Радуга — это захватывающее оптическое явление дисперсии. Написано множество красивых сказок про радугу, но здесь вам предлагается рассмотреть радугу с точки зрения физики. Сразу после дождя в воздухе остаются множество мельчайших капелек воды. Если в это время из-за облаков появляется Солнце, то солнечный свет преломляется и отражается этими капельками воды. Капли воды в воздухе могут имеют разную форму, однако вклад в образование радуги вносят только сферические капли. При падении вниз в воздухе форма капли воды зависит от её объёма. Во время падения поверхностное натяжение воды стремится минимизировать площадь поверхности капли и сделать её сферической, однако вес капли и сила сопротивления воздуха приводят к деформации сферической формы капли. Поверхностное натяжение преобладает в более мелких каплях воды, поэтому они являются сферическими. Для более крупных капель воды вес капли и сила сопротивления воздуха оказывают на каплю более сильное влияние, чем поверхностное натяжение, поэтому форма более крупных капель воды далека от сферической.
Часть A. Максимальный диаметр капли (2.5 балла). Рассмотрим сферическую каплю диаметром $D$ воды с плотностью $\rho$, падающую в воздухе с постоянной скоростью. Сила сопротивления воздуха в каждой точке поверхности капли воды направлена по касательной к ней. Для простоты считайте, что сила сопротивления воздуха равномерно распределяется по всей поверхности капли (рис. 2) с неизвестным модулем $f$ на единицу площади поверхности. Ускорение свободного падения равно $g$.  Рис.2
Определите силу сопротивления $f$, действующую на единицу площади поверхности капли. Ответ выразите через $\rho$, $D$ и $g$. Рассмотрим четверть сферической поверхности капли, расположенную в её нижней части.
Определите горизонтальную составляющую $F_a$ силы сопротивления воздуха, действующей на четверть сферической поверхности капли в её нижней части, как показано на рис. 3. Ответ выразите через $\rho$, $g$ и $d$. Теперь учтём явление поверхностного натяжения. Коэффициент поверхностного натяжения воды равен $\sigma$.
Определите горизонтальную составляющую $F_t$ силы поверхностного натяжения, действующей на четверть сферической поверхности капли в её нижней части, как показано на рис. 3. Ответ выразите через $\sigma$ и $d$.
Часть B. Преломление и отражение световых лучей в сферической капле воды (3.0 балла). Рассмотрим луч света, который преломляется в капле воды, затем однократно отражается в капле воды и, наконец, преломляется в воздух, как показано на рис. 4. Здесь $\alpha$ - угол падения луча на поверхность капли, а $\theta$ - угол между отраженным лучом и обратным направление падающего луча. Показатель преломления воды равен $n$.  Рис.4
Считая, что критерием сферической поверхности капли является условие: $$F_t\geq 100F_a $$F_t\geq 100F_a $$F_t\geq 100F_a $$ $$F_t\geq 100F_a $$ $$F_t\geq 100F_a $$ рассчитайте максимальное значение её диаметра.
Определите угол $\theta$. Ответ выразите через $\alpha$ и $n$. Рассмотрим каплю диаметром $D$, освещаемую параллельным пучком света с интенсивностью $I_0$. Вам предстоит найти угловое распределение интенсивности $J(\theta)$ преломлённого в воздух после однократного отражения света: $$J(\theta)=\lim_{\Delta\theta\to0\\ \Delta\varphi\to 0}\cfrac{\Delta{P}}{\Delta\theta \Delta\varphi} $$ где $\Delta{P}$ - мощность преломлённого в воздух света, распространяющегося в угловом диапазоне $\Delta{\theta}\Delta{\varphi}$ (рис.5).  Напомним два следующих определения:
Определите угловое распределение интенсивности $J(\theta)$ света, преломлённого в воздух после однократного отражения в капле. Ответ выразите через $I_0$, $D$, $n$, $\alpha$, $T_1$, $T_2$ и $R_e$.
Для монохроматических источников света с длиной волны $\lambda=550~\text{нм}$ рассчитайте угол $\theta_M$, соответствующий максимуму $J(\theta)$ и максимальное значение $J(\theta_M)$. Показатель преломления воды при $\lambda=550~\text{нм}$ равен $n_g=1{.}3342$. Предположим, что падающий свет — это белый свет, содержащий все оптические длины волн в диапазоне $\lambda\in[390{;}780]~\text{нм}$ с равными интенсивностями.
Часть C. Основные характеристики радуги (4.5 балла). Электромагнитные волны с длиной волны от $390~\text{нм}$ до $780~\text{нм}$ являются видимым светом. Показатель преломления воды $n_v=1{.}3439$ при $\lambda=390~\text{нм}$ и $n_r=1{.}3316$ при $\lambda=780~\text{нм}$. Угловой диаметр Солнца $\delta=0{.}5^{\circ}$.
Постройте качественный график зависимости интенсивности спектра солнечного света как функцию длины волны $\lambda$, отраженного вдоль направления $\theta=\theta_M$, найденного в пункте $\mathrm{B4}$, и укажите на графике все характерные значения.
Вычислите угловой радиус $\theta_0$ и угловую ширину $\Delta\theta$ радуги. Считайте, что солнце находится прямо за наблюдателем. Отраженный солнечный свет также преломляется каплями воды. Дифракционная картина, полученная от капли воды, аналогична дифракционной картине, полученной от круглого отверстия того же диаметра, что и капля. Если угловой радиус дифракционной картины, полученной от капли воды, больше угловой ширины радуги, то солнечный свет, отраженный от этой капли воды, не способствует образованию радуги.
Вычислите диаметр $d_m$ наименьшей капли воды, способствующей образованию радуги.
Если высота нижней границы облаков во время дождя была $800~\text{м}$, рассчитайте максимальное время $T_M$ после прекращения дождя, в течение которого капли воды, способствующие образованию радуги, все еще могут находиться на высотах выше $200~\text{м}$. Вязкость воздуха равна $\eta=1{.}8\cdot{10^{-5}}~\text{Па}\cdot\text{с}$. Однажды днем радуга появилась в определенном месте.
Если продолжительность светового дня в этот день составляла $14~\text{часов}$, рассчитайте максимальное время $T_r$ (в часах), в течение которого можно было увидеть радугу в этот день.
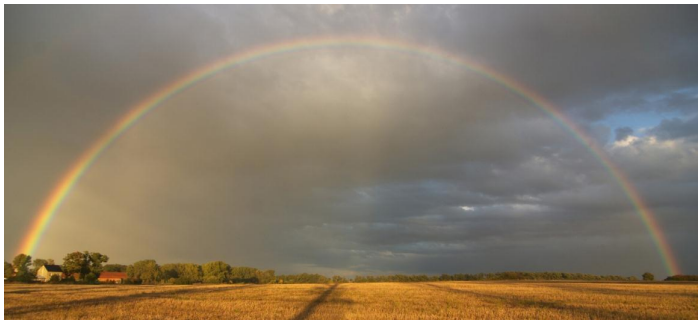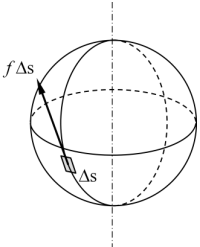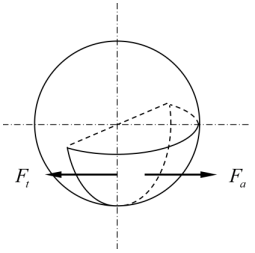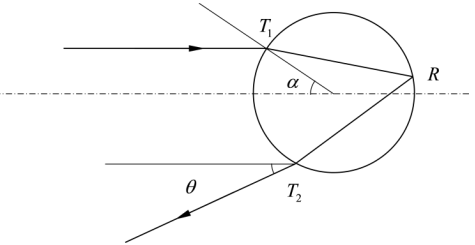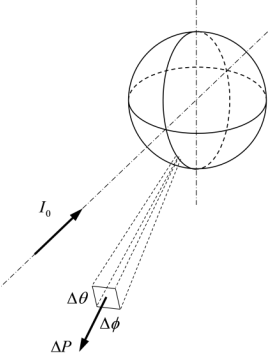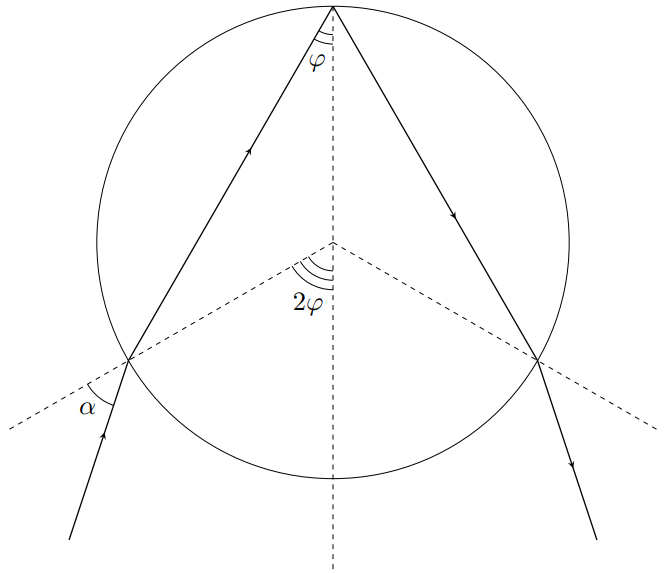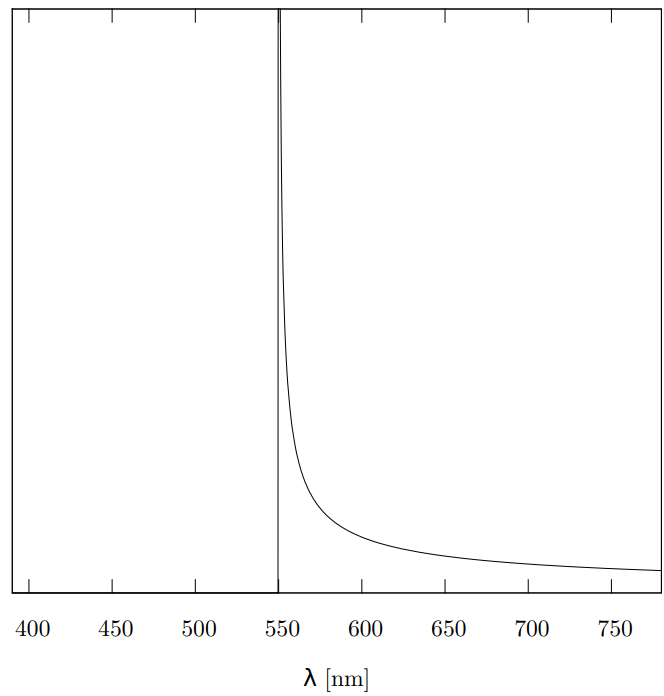
Определите силу сопротивления $f$, действующую на единицу площади поверхности капли. Ответ выразите через $\rho$, $D$ и $g$.
Решение: Будем рассматривать проекцию силы сопротивления на вертикальную ось $y$, направленную против ускорения свободного падения $\vec{g}$.Для кольца с радиусом $R\sin\theta$ и толщиной $R d\theta$, где $R$ - радиус капли, проекция силы сопротивления $dF_y$ равна:$$dF_y=f\cdot 2\pi R^2\sin\theta d\theta\cdot \sin\theta\Rightarrow F_y=2\pi{R}^2f\int\limits_0^{\pi}\sin^2\theta d\theta=\pi{R}^2f\int\limits_0^{\pi}(1+\cos 2\theta)d\theta$$После интегрирования:$$F_y=\pi^2R^2f$$Приравнивая силу сопротивления и силу тяжести:$$\pi^2R^2f=\cfrac{4\pi{R}^3\rho g}{3}$$находим:
Ответ: $$f=\cfrac{2\rho gD}{3\pi}$$

Определите горизонтальную составляющую $F_a$ силы сопротивления воздуха, действующей на четверть сферической поверхности капли в её нижней части, как показано на рис. 3. Ответ выразите через $\rho$, $g$ и $d$.
Решение: Введём в центре капли сферическую систему координат таким образом, что капля разделена на две равные части плоскостью $xz$, где ось $x$ - ось, от которой отсчитывается угол $\varphi$. Тогда для элементарной силы в проекции на ось $x$ имеем:$$dF_x=f\cdot R^2\sin\theta d\theta d\varphi\cdot\cos\theta\cdot\cos\varphi$$откуда:$$F_a=fR^2\int\limits_{0}^{\pi/2}\sin\theta\cos\theta d\theta\int\limits_{-\pi/2}^{\pi/2}\cos\varphi d\varphi=fR^2=\cfrac{fD^2}{4}$$Подставляя $f$, находим:
Ответ: $$F_a=\cfrac{\rho gD^3}{6\pi}$$

Определите горизонтальную составляющую $F_t$ силы поверхностного натяжения, действующей на четверть сферической поверхности капли в её нижней части, как показано на рис. 3. Ответ выразите через $\sigma$ и $d$.
Решение: Сила поверхностного натяжения действует на четверть капли со стороны двух полуокружностей, лежащих в вертикальной и горизонтальной плоскостях. Вклад в горизонтальную сила вносит только полуокружность, лежащая в вертикальной плоскости. Имеем:$$F_t=\sigma l=\pi R\sigma$$откуда:
Ответ: $$F_t=\cfrac{\pi D\sigma}{2}$$

Считая, что критерием сферической поверхности капли является условие:  $$F_t\geq 100F_a  $$  рассчитайте максимальное значение её диаметра.
Решение: Запишем критерий сферической формы поверхности капли:$$\cfrac{\pi D\sigma}{2}\geq 100\cdot\cfrac{\rho gD^3}{6\pi}$$откуда:
Ответ: $$D_{M}=\cfrac{\pi}{10}\sqrt{\cfrac{3\sigma}{\rho g}}\approx 1{.}5~\text{мм}$$

Определите угол $\theta$. Ответ выразите через $\alpha$ и $n$.
Решение: Определим угол $\varphi$ преломления капли из закона Снэлла:$$\sin\alpha=n\sin\varphi$$Изобразим траекторию луча до преломления в капле, внутри неё и после преломления на рисунке ниже:  Углы между осью симметрии траектории и линиями, вдоль которых луч движется до преломления в капле и после повторного преломления, одинаковы и равны $2\varphi-\alpha$.Тогда для $\theta$ имеем:$$\theta=4\varphi-2\alpha$$или же:
Ответ: $$\theta=4\arcsin\left(\cfrac{\sin\alpha}{n}\right)-2\alpha$$

Определите угловое распределение интенсивности $J(\theta)$ света, преломлённого в воздух после однократного отражения в капле. Ответ выразите через $I_0$, $D$, $n$, $\alpha$, $T_1$, $T_2$ и $R_e$.
Решение: В силу симметрии величина $J$ не зависит от $\varphi$, поэтому для $J(\theta)$ можно записать:$$J(\theta)=\cfrac{1}{2\pi}\cdot\cfrac{dP}{d\theta}$$где $dP$ - доля мощности светового потока, заключённого между углами $\theta$ и $\theta+d\theta$.Перейдём к решению в терминах угла $\alpha$. Для $d\theta$ имеем:$$d\theta=\left(\cfrac{\partial \theta}{\partial \alpha}\right)d\alpha=\left(\cfrac{4\cos\alpha}{\sqrt{n^2-\sin^2\alpha}}-2\right)d\alpha$$Тогда для $J(\theta)$ имеем:$$J(\theta)=\cfrac{1}{4\pi(2\cos\alpha/\sqrt{n^2-\sin^2\alpha}-1)}\cdot\cfrac{dP}{d\alpha}$$Мощность $dP_0$, падающая на каплю в области круга, ограниченного углами $\alpha$ и $\alpha+d\alpha$, равна:$$dP_0=2\pi{R}^2I_0\sin\alpha d(\sin\alpha)=2\pi{R}^2I_0\sin\alpha\cos\alpha d\alpha$$Рассматриваемые лучи переходят из воздуха в воду, отражаются на границе раздела ''вода — воздух'' и переходят из воды в воздух, поэтому доля вышедшей энергии составляет $T_1T_2R_e$ от энергии падающих лучей:$$dP=dP_0\cdot T_1T_2R_e$$Таким образом:
Ответ: $$J(\theta)=\cfrac{I_0T_1T_2R_eD^2\sin2\alpha}{16\left(\cfrac{2\cos\alpha}{\sqrt{n^2-\sin^2\alpha}}-1\right)}$$

Для монохроматических источников света с длиной волны $\lambda=550~\text{нм}$ рассчитайте угол $\theta_M$, соответствующий максимуму $J(\theta)$ и максимальное значение $J(\theta_M)$. Показатель преломления воды при $\lambda=550~\text{нм}$ равен $n_g=1{.}3342$.
Решение: Обратим внимание, что $J(\theta)=\infty$ при нулевом значении знаменателя. Определим угол $\theta$, соответствующий ему.Для угла $\alpha_M$ имеем:$$4\cos^2\alpha_M=n^2_g-\sin^2\alpha_M\Rightarrow \alpha_M=\arcsin\sqrt{\cfrac{4-n^2_g}{3}}$$откуда:
Ответ: $$\theta_M=4\arcsin\sqrt{\cfrac{4-n^2_g}{3n^2_g}}-2\arcsin\sqrt{\cfrac{4-n^2_g}{3}}\approx41{.}9^{\circ}$$$$J(\theta_M)=\infty$$

Постройте качественный график зависимости интенсивности спектра солнечного света как функцию длины волны $\lambda$, отраженного вдоль направления $\theta=\theta_M$, найденного в пункте $\mathrm{B4}$, и укажите на графике все характерные значения.
Решение: Зависимость $n(\lambda)$ является непрерывной и монотонно убывающей функцией. Обратим внимание, что чем больше значение $n$,тем меньше значение угла $\theta_M$. Это означает, что волны с длинами меньше, чем $550~\text{нм}$ просто не имеют направления $\theta_M$, рассчитанного в пункте $\mathrm{B3}$, и, следовательно, их интенсивность для данного направления равна нулю. Интенсивность для длин волн, превышающих значение $550~\text{нм}$, при заданном значении $\theta_M$ очень быстро убывает, что отображено на графике ниже.

Вычислите угловой радиус $\theta_0$ и угловую ширину $\Delta\theta$ радуги. Считайте, что солнце находится прямо за наблюдателем.
Решение: Угловому радиусу радуги соответствует значение $\theta_M$ для красного света, поэтому:$$\theta_0=\theta_{Mr}$$или же Для первой компоненты угловой ширины радуги имеем:$$\Delta{\theta}=\theta_{Mr}-\theta_{Mv}$$Для $\theta_{Mv}$ находим:$$\theta_{Mv}=40{.}52^{\circ}$$откуда:$$\Delta\theta_1=1{.}76^{\circ}$$Важно учесть влияние углового размера Солнца:$$\Delta\theta_2=\delta$$откуда получим расчётную формулу для $\Delta\theta$:$$\Delta\theta=\Delta\theta_1+\Delta\theta_2=\theta_{Mr}-\theta_{Mv}+\delta$$или же
Ответ: $$\theta_0=42{.}28^{\circ}\approx 42{.}3^{\circ}$$  Для первой компоненты угловой ширины радуги имеем:$$\Delta{\theta}=\theta_{Mr}-\theta_{Mv}$$Для $\theta_{Mv}$ находим:$$\theta_{Mv}=40{.}52^{\circ}$$откуда:$$\Delta\theta_1=1{.}76^{\circ}$$Важно учесть влияние углового размера Солнца:$$\Delta\theta_2=\delta$$откуда получим расчётную формулу для $\Delta\theta$:$$\Delta\theta=\Delta\theta_1+\Delta\theta_2=\theta_{Mr}-\theta_{Mv}+\delta$$или же
Ответ: $$\Delta\theta=2{.}26^{\circ}\approx 2{.}3^{\circ}$$

Вычислите диаметр $d_m$ наименьшей капли воды, способствующей образованию радуги.
Решение: Если дифракционный радиус пятна превышает угловую ширину радуги - капля не вносит вклад в образование радуги.Поскольку дифракцию можно рассматривать как дифракция на круглом отверстии диаметром $d$ - имеем:$$\cfrac{1{.}22\lambda}{d}\leq\sin\Delta\theta$$откуда:$$d\geq\cfrac{1.22\lambda}{\sin\Delta\theta}$$Минимуму соответствует длина волны фиолетового света $\lambda_v=390~\text{нм}$, откуда:
Ответ: $$d_m=\cfrac{1.22\lambda_v}{\sin\Delta\theta}=12{.}1~\text{мкм}$$

Если высота нижней границы облаков во время дождя была $800~\text{м}$, рассчитайте максимальное время $T_M$ после прекращения дождя, в течение которого капли воды,  способствующие образованию радуги, все еще могут находиться на высотах выше $200~\text{м}$. Вязкость воздуха равна $\eta=1{.}8\cdot{10^{-5}}~\text{Па}\cdot\text{с}$. Примечание: на сферическую каплю радиусом $r$, движущуюся с малой скоростью $v$ в среде с вязкостью $\eta$, в соответствии с формулой Стокса действует сила сопротивления, равная: $$F_\text{сопр}=6\pi r\eta v$$

 Поскольку расстояние, проходимое каплей, порядка нескольких сотен метров — будем рассматривать движение капли с установившейся скоростью.Имеем:$$3\pi d\eta v=\cfrac{\pi\rho{d}^3g}{6}$$откуда:$$v=\cfrac{\rho gd^2}{18\eta}$$Обозначим перепад высот за $H$:$$H=800~\text{м}-200~\text{м}=600~\text{м}$$Тогда для времени движения $T$ имеем:$$T=\cfrac{18\eta H}{\rho gd^2}$$Максимальное время движения достигается в случае минимального диаметра капли $d_m$, откуда:

Ответ:

 $$T_M=\cfrac{18\eta H}{\rho gd^2_m}\approx 1{.}355\cdot 10^5~\text{с}=37{.}6~\text{часов}$$
Решение: Поскольку расстояние, проходимое каплей, порядка нескольких сотен метров — будем рассматривать движение капли с установившейся скоростью.Имеем:$$3\pi d\eta v=\cfrac{\pi\rho{d}^3g}{6}$$откуда:$$v=\cfrac{\rho gd^2}{18\eta}$$Обозначим перепад высот за $H$:$$H=800~\text{м}-200~\text{м}=600~\text{м}$$Тогда для времени движения $T$ имеем:$$T=\cfrac{18\eta H}{\rho gd^2}$$Максимальное время движения достигается в случае минимального диаметра капли $d_m$, откуда:
Ответ: $$T_M=\cfrac{18\eta H}{\rho gd^2_m}\approx 1{.}355\cdot 10^5~\text{с}=37{.}6~\text{часов}$$

Если продолжительность светового дня в этот день составляла $14~\text{часов}$, рассчитайте максимальное время $T_r$ (в часах), в течение которого можно было увидеть радугу в этот день.
Решение: Обратим внимание на соотношение $T_M\sim\lambda^{-2}$. Следовательно, для красного света время падения капель $T_{Mr}$ составляет:$$T_{Mr}=9{.}4~\text{часа}$$Это время является теоретически максимально возможным временем, в течение которого видно радугу. Солнце находится над горизонтом при условии его нахождения над плоскостью, касающейся поверхности Земли в рассматриваемой точке. Радуга видна при условии нахождения Солнца над горизонтом на угловой высоте, не превышающей угловую ширину радуги. В точках, близких к полюсам, угловая высота Солнца над горизонтом может оставаться сколь угодно малой, поэтому последнее условие всегда может быть обеспечено, следовательно:
Ответ: $$T_r=9{.}4~\text{часа}$$
Темы:
T, Всемирные